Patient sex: M
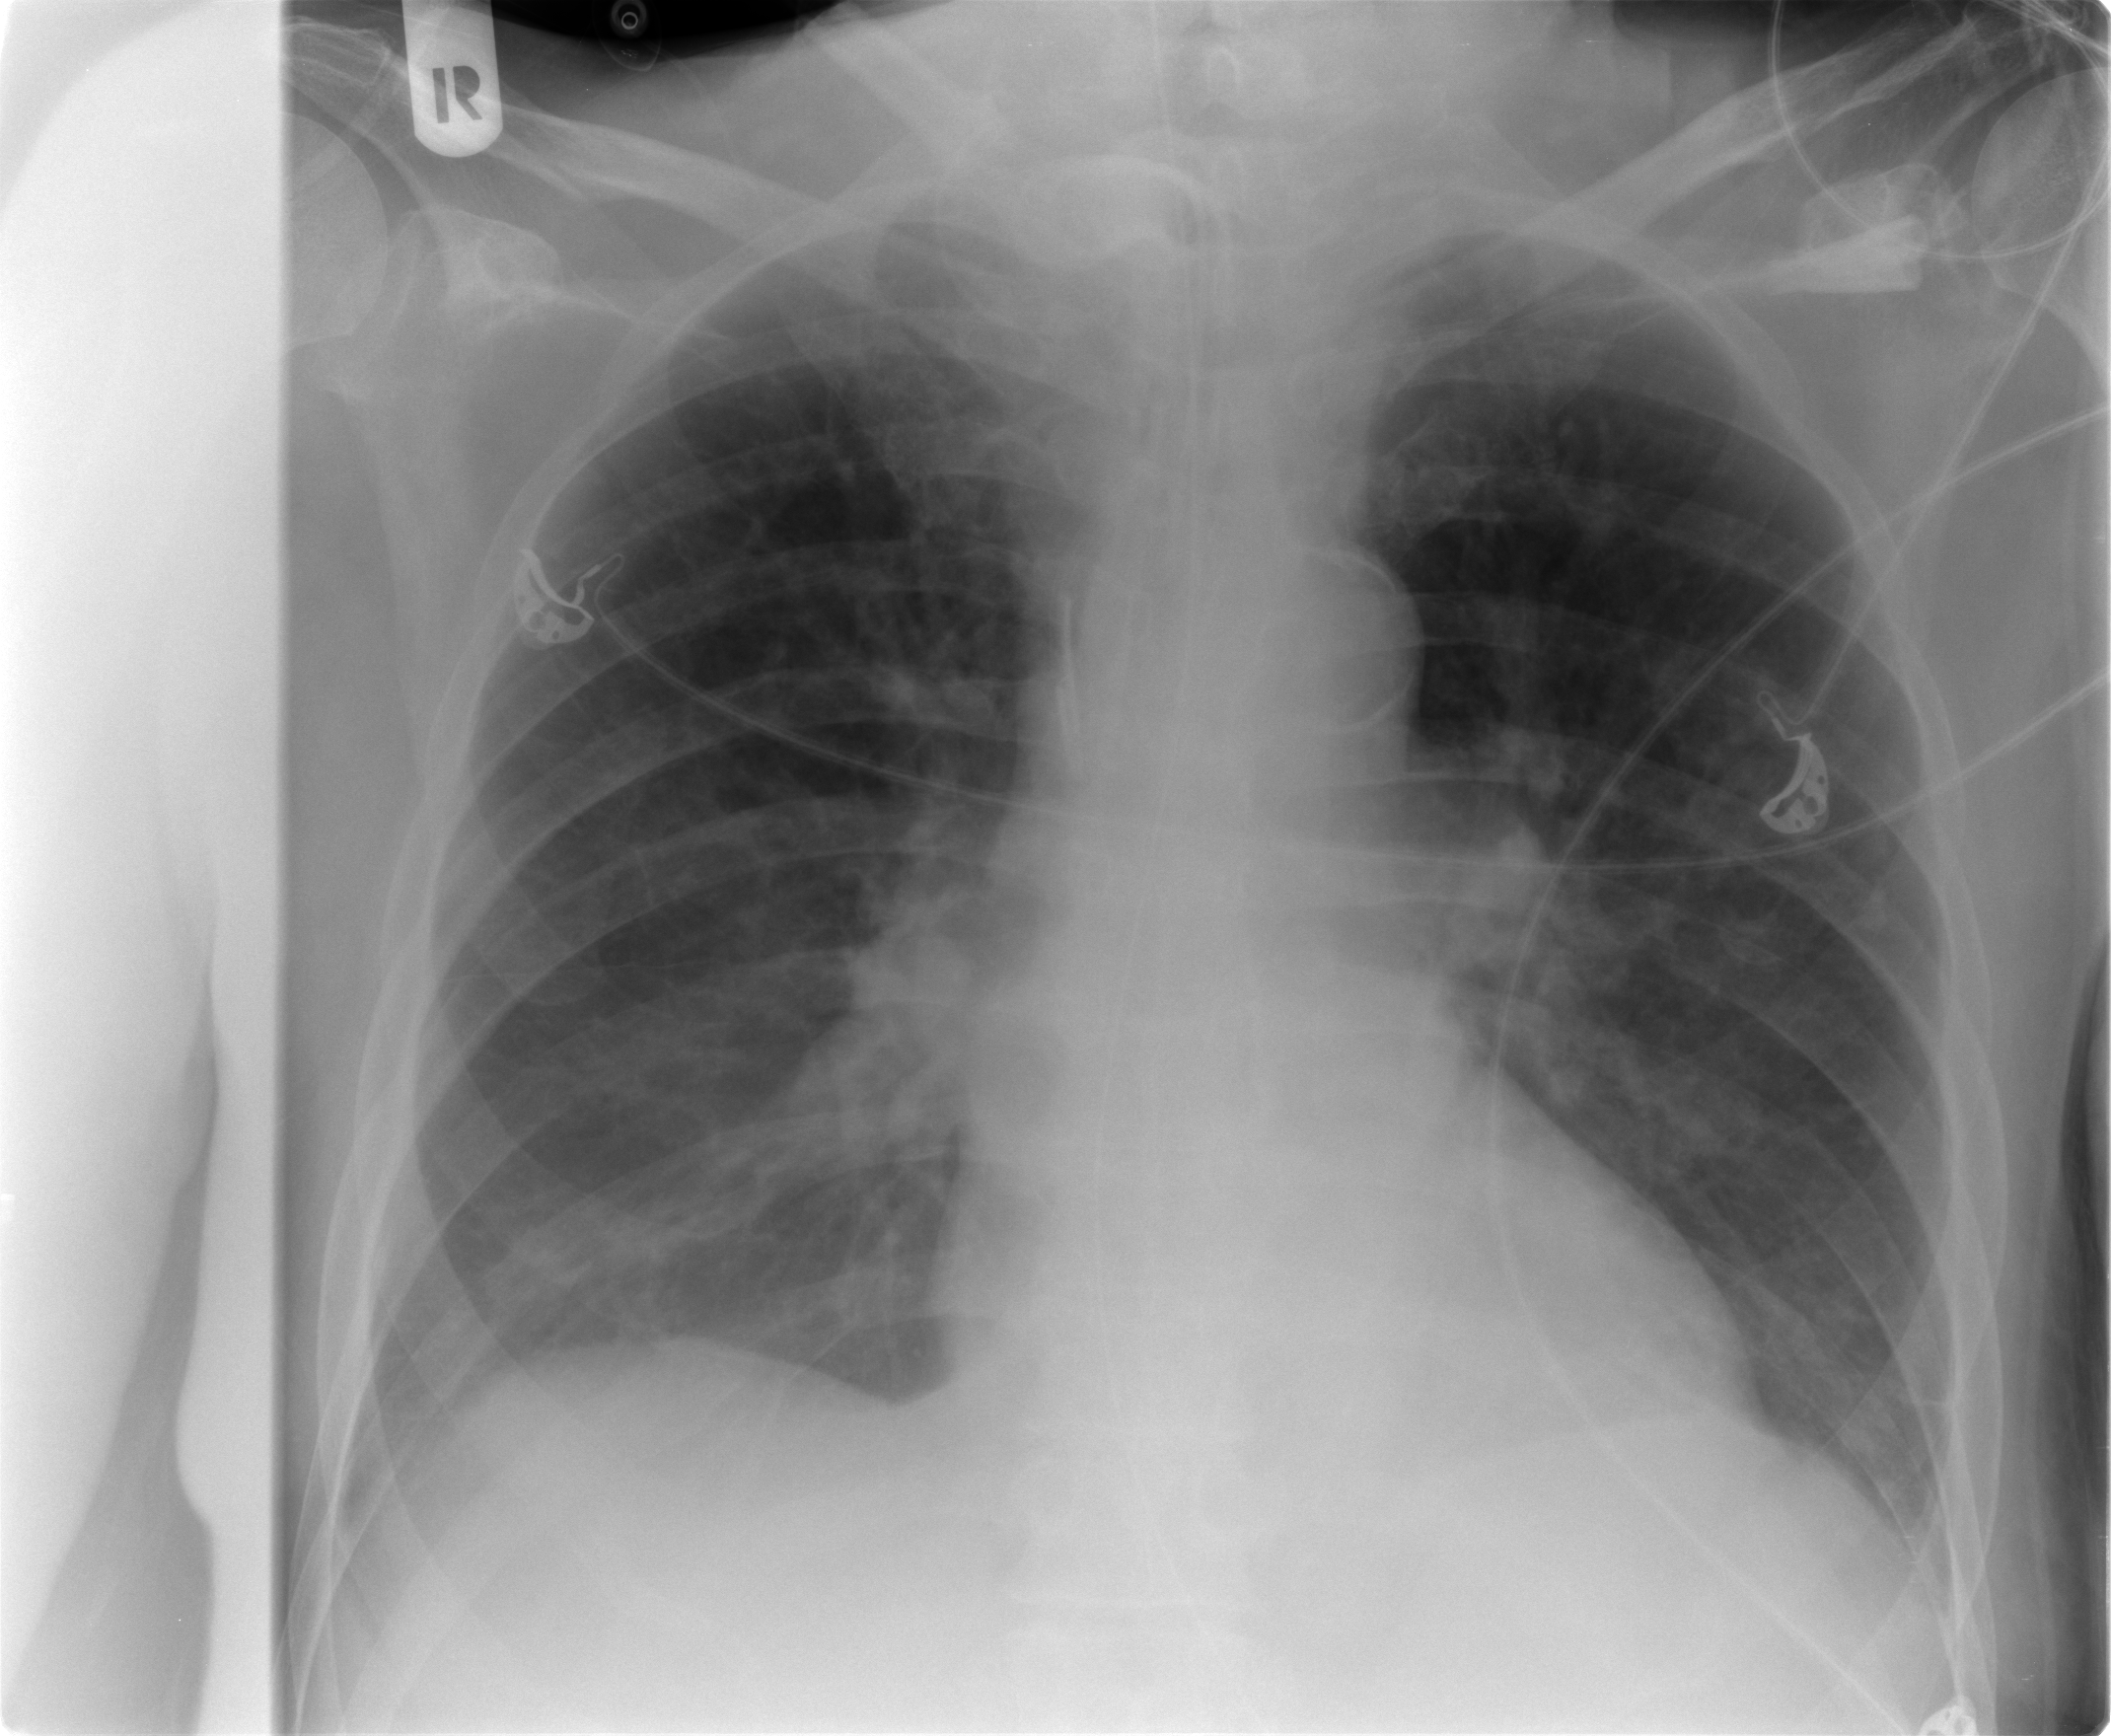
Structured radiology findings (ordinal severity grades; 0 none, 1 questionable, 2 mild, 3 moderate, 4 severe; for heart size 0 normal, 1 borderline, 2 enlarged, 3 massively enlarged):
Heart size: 0
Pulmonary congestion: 2
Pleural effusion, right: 0
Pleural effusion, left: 0
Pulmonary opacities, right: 1
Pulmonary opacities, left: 1
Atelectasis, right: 1
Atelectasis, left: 1